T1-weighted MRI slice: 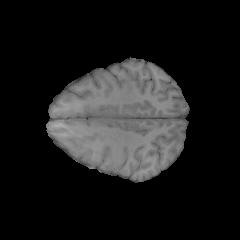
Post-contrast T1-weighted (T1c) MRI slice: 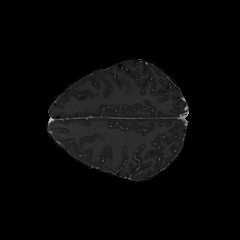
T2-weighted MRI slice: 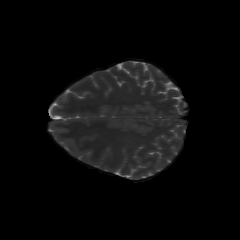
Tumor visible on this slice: no